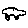
Label: car